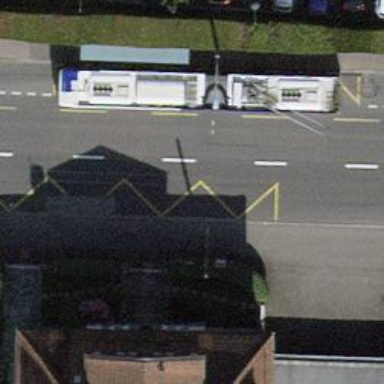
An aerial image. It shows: Secondary road with asphalt surface and trolley wires.